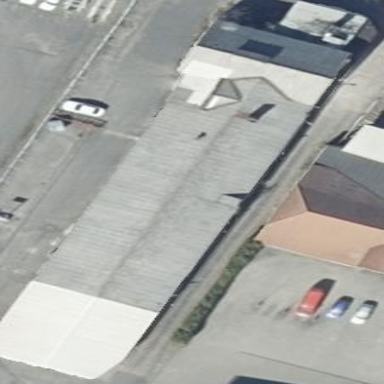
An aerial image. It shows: Commercial building with car shop.